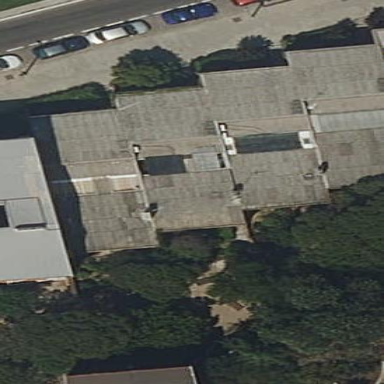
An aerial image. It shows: Terrace building.